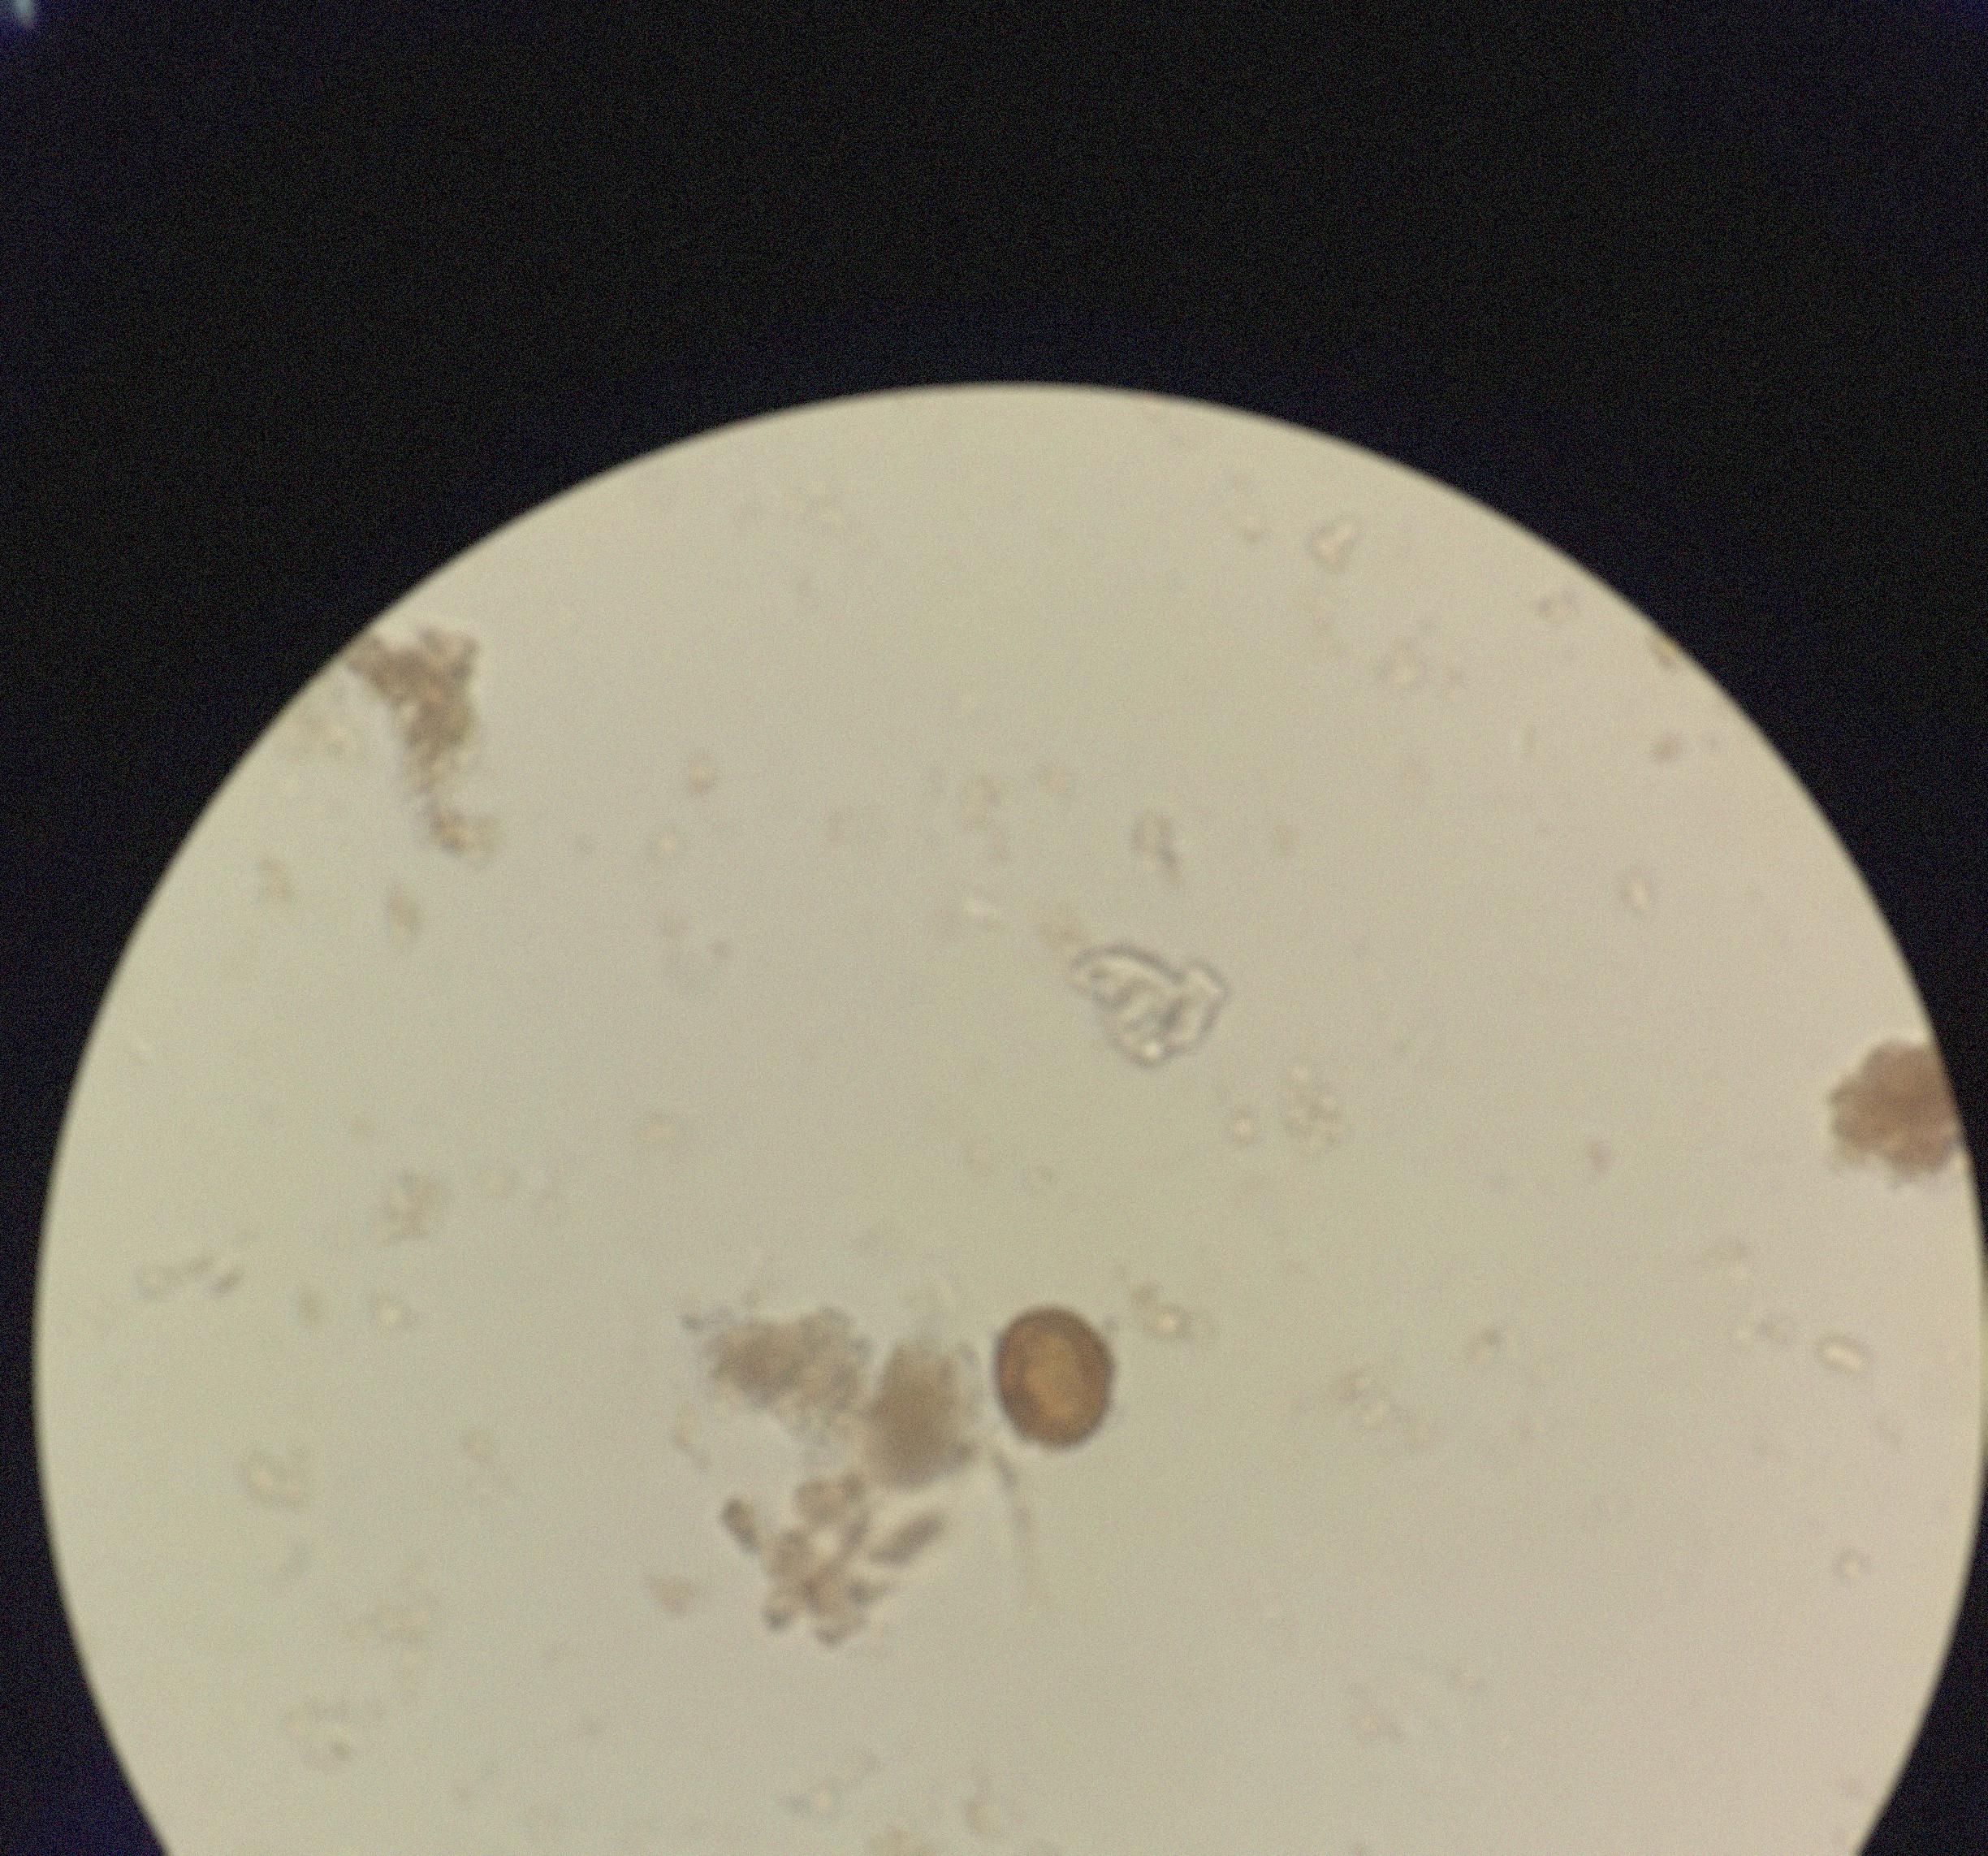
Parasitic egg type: Taenia spp. egg